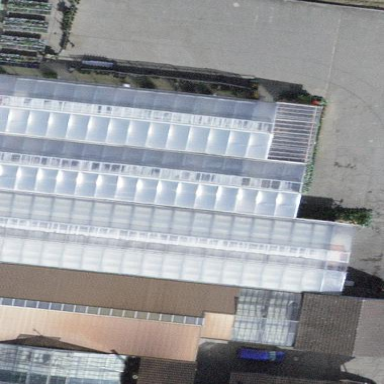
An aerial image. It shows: Greenhouse used for horticulture.